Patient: sex F, age 43
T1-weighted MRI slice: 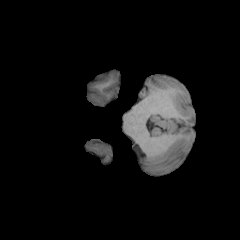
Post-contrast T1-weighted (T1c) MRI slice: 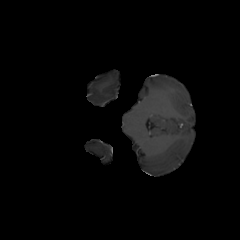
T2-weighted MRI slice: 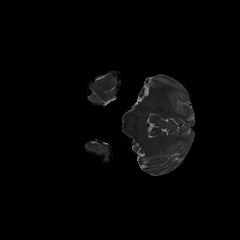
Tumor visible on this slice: no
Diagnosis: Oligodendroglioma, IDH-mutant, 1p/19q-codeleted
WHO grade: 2